Question: ## How to achieve the functionality of tabHost using radiobuttons in android ?
- -
'''
<?xml version="1.0" encoding="utf-8"?>
<LinearLayout xmlns:android="http://schemas.android.com/apk/res/android"
android:layout_width="match_parent"
android:layout_height="match_parent"
android:orientation="horizontal" >
<RadioGroup
android:id="@+id/radioGroup1"
android:layout_width="fill_parent"
android:layout_height="40dp"
android:orientation="horizontal" >
<RadioButton
android:id="@+id/rdb1"
android:layout_width="fill_parent"
android:layout_height="fill_parent"
android:layout_weight="0.33"
android:background="@android:color/white"
android:button="@null"
android:gravity="center"
android:text="Tab1"
android:textColor="@android:color/black"
android:textSize="15sp"
android:textStyle="bold" />
<RadioButton
android:id="@+id/rdb2"
android:layout_width="fill_parent"
android:layout_height="fill_parent"
android:layout_weight="0.33"
android:background="@android:color/white"
android:button="@null"
android:gravity="center"
android:text="Tab2"
android:textColor="@android:color/black"
android:textSize="15sp"
android:textStyle="bold" />
</RadioGroup>
</LinearLayout>
'''
'''
<?xml version="1.0" encoding="utf-8"?>
<LinearLayout xmlns:android="http://schemas.android.com/apk/res/android"
android:layout_width="match_parent"
android:layout_height="match_parent"
android:orientation="horizontal" >
<include layout="@layout/tabs"/>
</LinearLayout>
'''
'''
public class MainActivity extends Activity {
@Override
protected void onCreate(Bundle savedInstanceState) {
super.onCreate(savedInstanceState);
setContentView(R.layout.activity_main);
}
}
'''
## screen1.java & screen2.java r other 2 activities

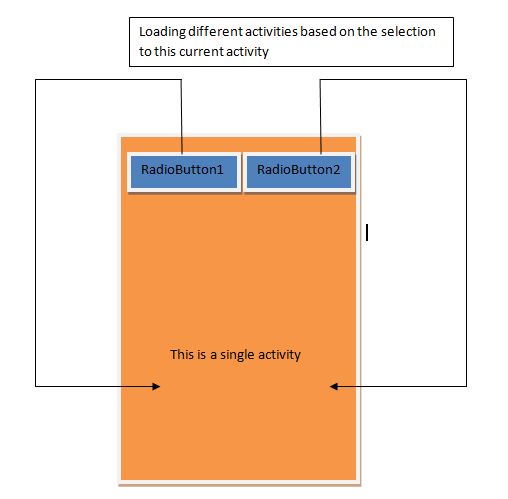
Answer: how to create custom RadioButton ?
you can apply the custom style to your RedioButton. now there are very simple way to create custom style for a UI control.
Here I show you how to crate custom style for RedioButton:
'''
<style name="MyRadioButtonStyle" parent="@android:style/Widget.CompoundButton.RadioButton">
<item name="android:button">@drawable/custom_btn_radio</item>
'''
create a drawble selector for the button state.
'''
<selector xmlns:android="http://schemas.android.com/apk/res/android">
<item android:state_checked="true" android:state_window_focused="false"
android:drawable="@drawable/btn_radio_on" />
<item android:state_checked="false" android:state_window_focused="false"
android:drawable="@drawable/btn_radio_off" />
<item android:state_checked="true" android:state_pressed="true"
android:drawable="@drawable/btn_radio_on_pressed" />
<item android:state_checked="false" android:state_pressed="true"
android:drawable="@drawable/btn_radio_off_pressed" />
<item android:state_checked="true" android:state_focused="true"
android:drawable="@drawable/btn_radio_on_selected" />
<item android:state_checked="false" android:state_focused="true"
android:drawable="@drawable/btn_radio_off_selected" />
<item android:state_checked="false" android:drawable="@drawable/btn_radio_off" />
<item android:state_checked="true" android:drawable="@drawable/btn_radio_on" />
'''
How to show Two activity in a single Container(Perhaps It is also be a part of Activity)
: There are no way to open Activities in a single Activity class. You can open multiple Fragment in a single Activity. or Other way replace your layout at runtime on radio button selection. As i know First one is good way.